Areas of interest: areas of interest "Home Appliance and Electronics Store"
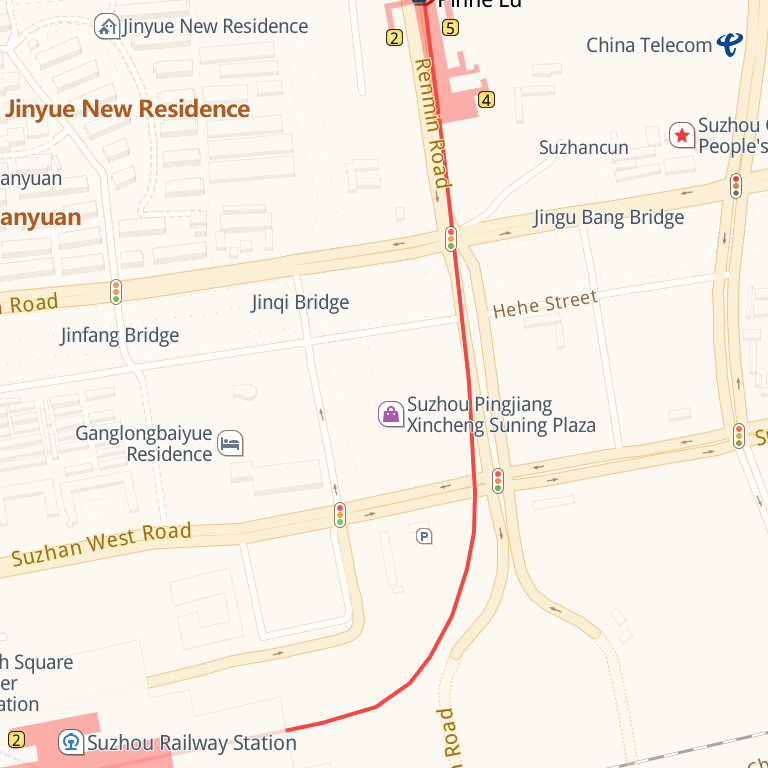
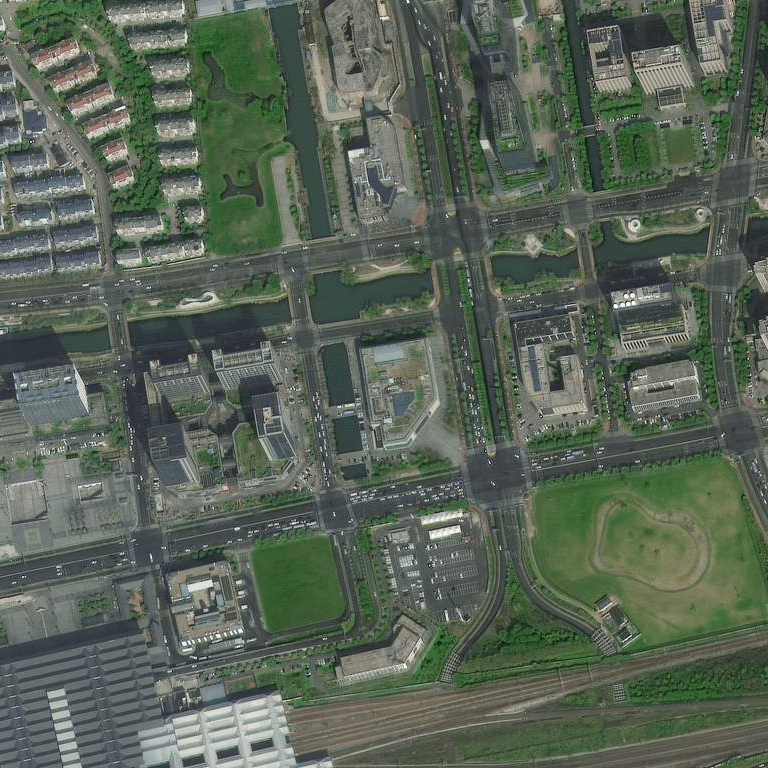